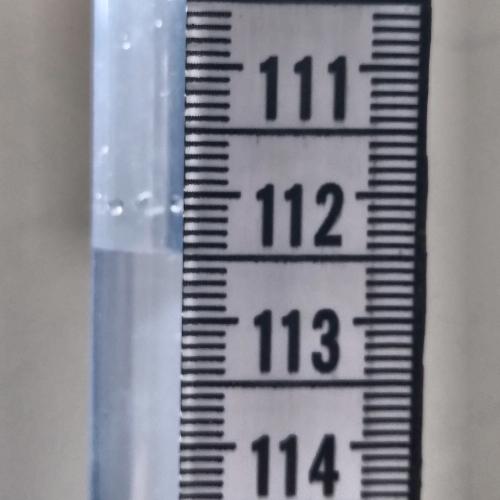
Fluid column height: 112.5 cm